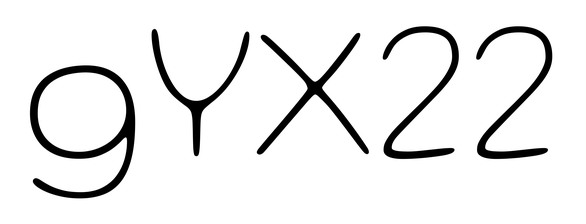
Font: Gluten_Thin